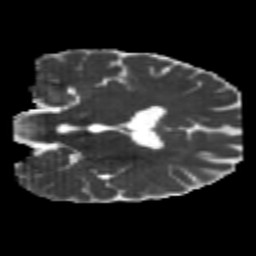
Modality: MD
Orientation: coronal
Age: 20
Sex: male
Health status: healthy
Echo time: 0.074 s